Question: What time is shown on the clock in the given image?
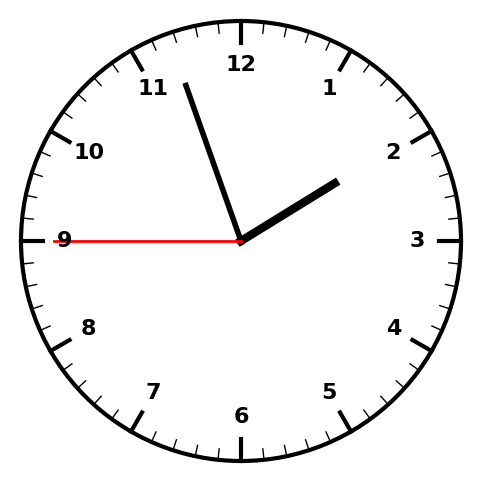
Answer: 01:56:45